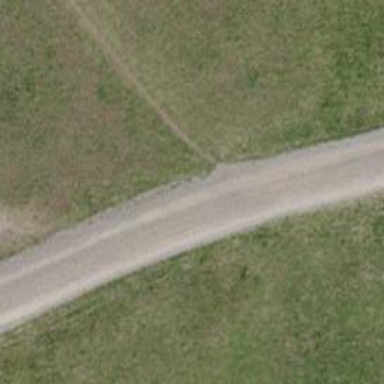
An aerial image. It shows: Compacted track with grade2 surface.